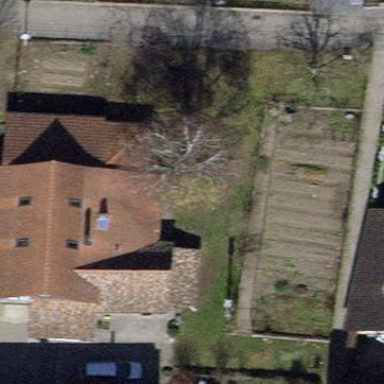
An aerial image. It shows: Hut.